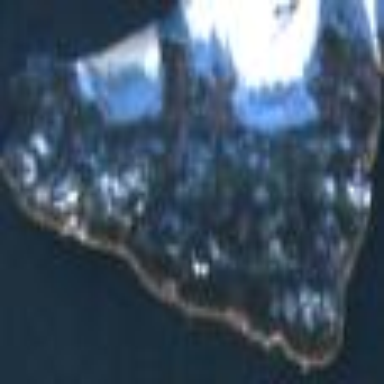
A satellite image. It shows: Islet along the natural coastline.